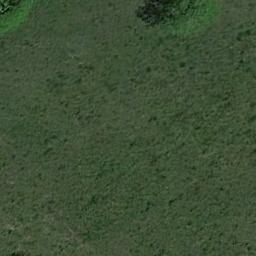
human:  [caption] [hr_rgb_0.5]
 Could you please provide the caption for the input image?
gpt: The entire image is dominated by grass .

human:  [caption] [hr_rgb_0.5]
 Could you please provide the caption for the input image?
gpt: There are some thin lines in the meadow .

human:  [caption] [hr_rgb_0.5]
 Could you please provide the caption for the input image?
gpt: This meadow has dense grasses and a tree .

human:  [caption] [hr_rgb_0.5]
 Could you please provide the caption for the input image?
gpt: There are some trees next to the meadow .

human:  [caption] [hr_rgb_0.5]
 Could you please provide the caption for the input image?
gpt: A dense meadow with many green grass .